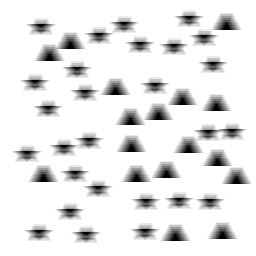
Squares: 0
Triangles: 17
Stars: 27
Total shapes: 44